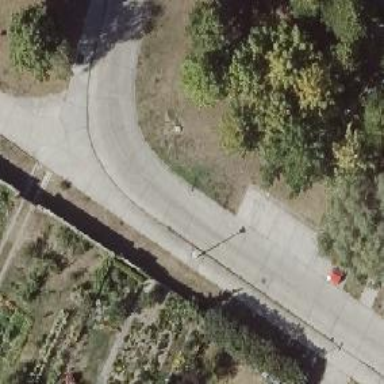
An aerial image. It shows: Residential road surfaced with concrete plates.